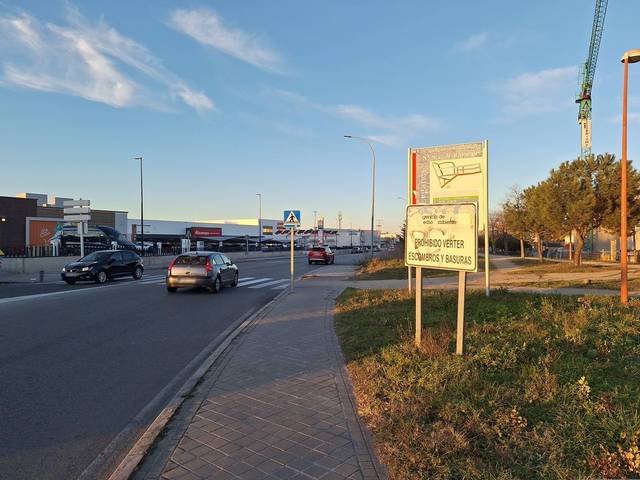
Region: Spain
Coordinates: 40.318, -3.744